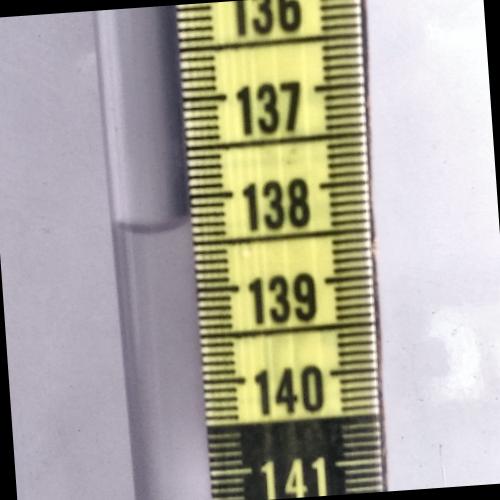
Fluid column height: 17.9 cm